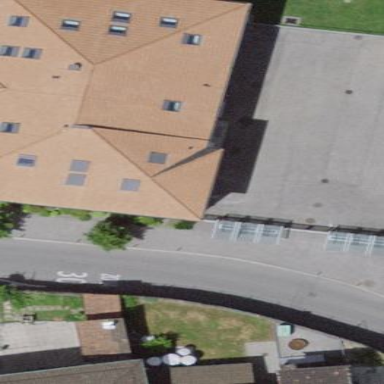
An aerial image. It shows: School.